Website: home-depot
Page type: account-selection
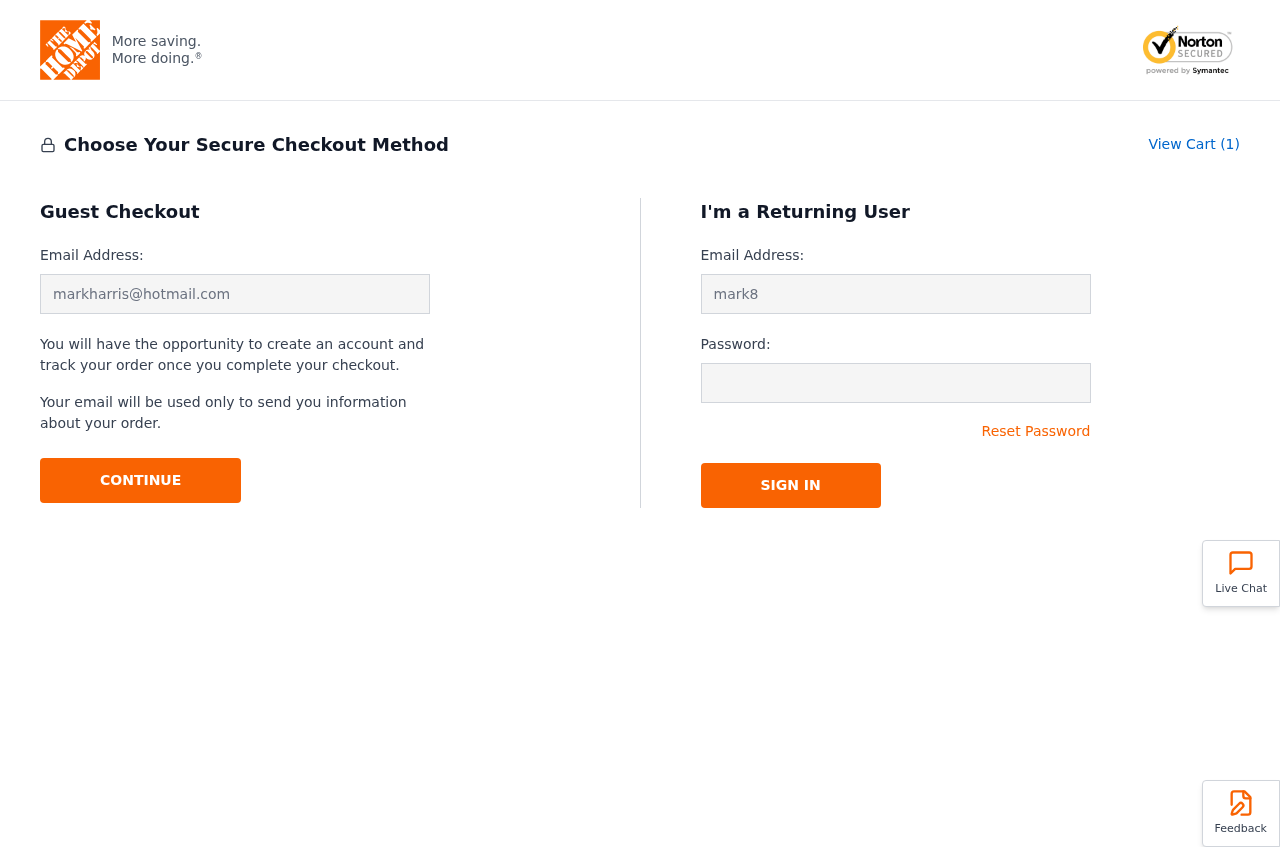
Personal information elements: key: PII_EMAIL
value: markharris@hotmail.com
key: PII_LOGIN_USERNAME
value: mark8734
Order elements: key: ORDER_NUM_ITEMS
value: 1